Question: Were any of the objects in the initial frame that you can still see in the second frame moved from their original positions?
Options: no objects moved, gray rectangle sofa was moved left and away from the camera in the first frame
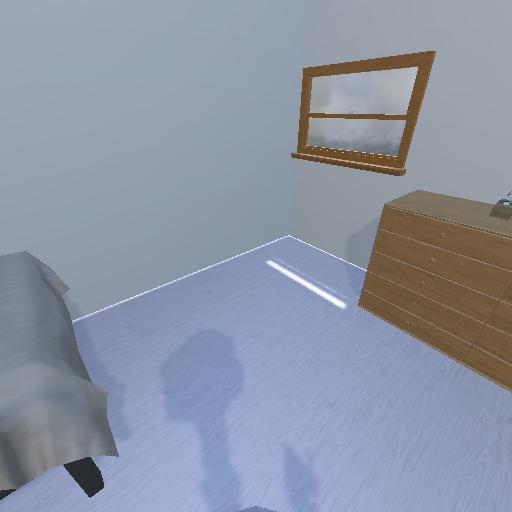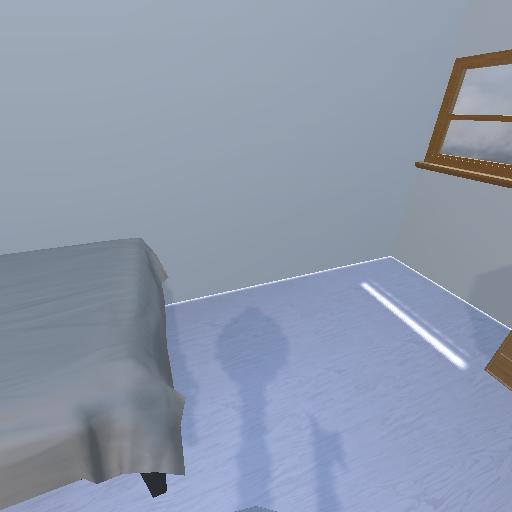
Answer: no objects moved